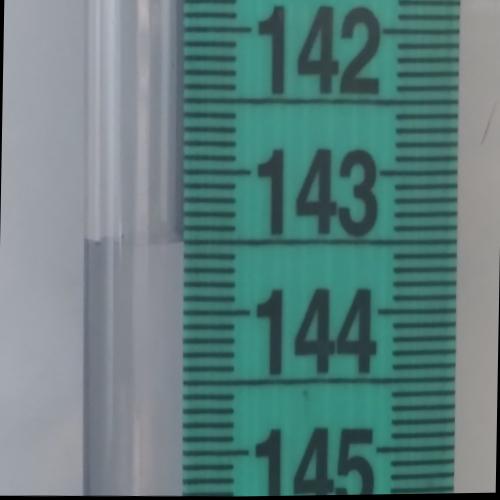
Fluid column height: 143.5 cm